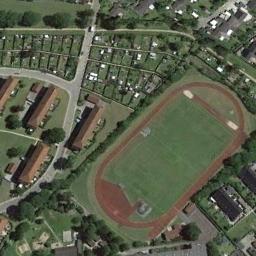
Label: ground_track_field